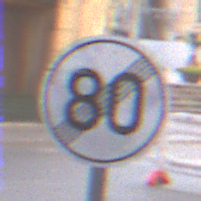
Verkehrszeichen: EndeGeschwindigkeit80
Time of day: SunriseSunset
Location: Outdoor (Urban)
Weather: PartlyCloudy
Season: NotSpecified
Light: Natural